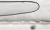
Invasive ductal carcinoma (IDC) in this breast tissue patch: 0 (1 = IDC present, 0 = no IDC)